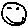
Label: smiley face